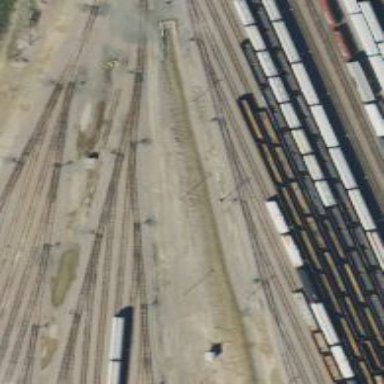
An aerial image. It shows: Railway yard used for servicing trains.